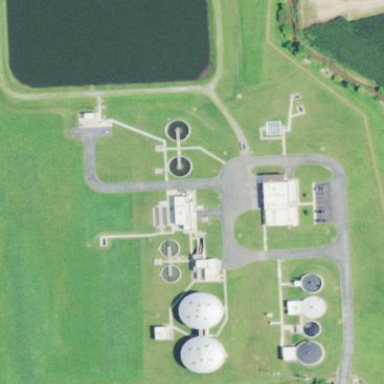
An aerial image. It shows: Water works facility.